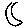
Label: moon